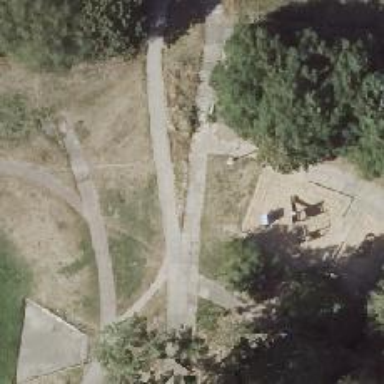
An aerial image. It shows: Footway with concrete surface.